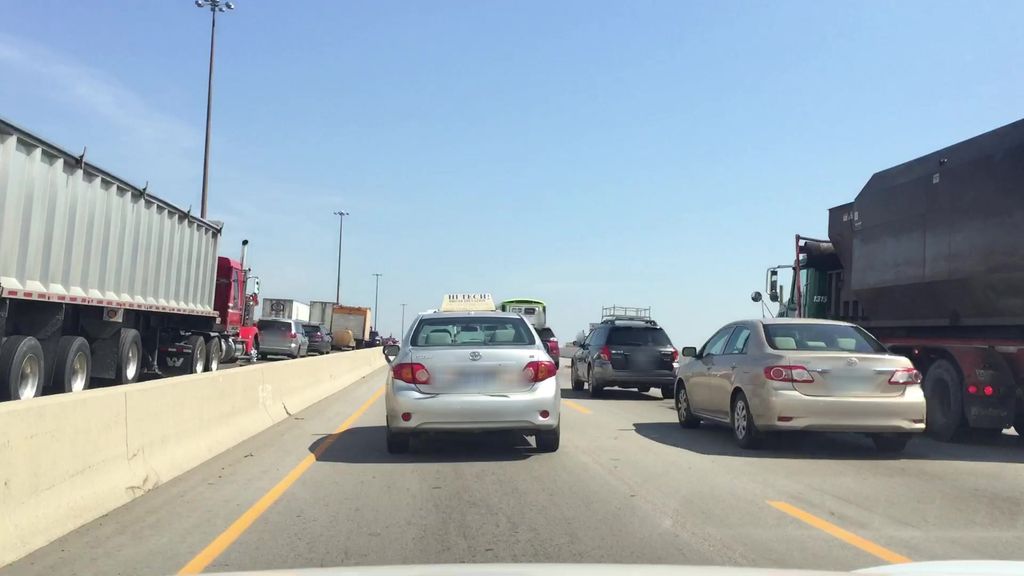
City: toronto